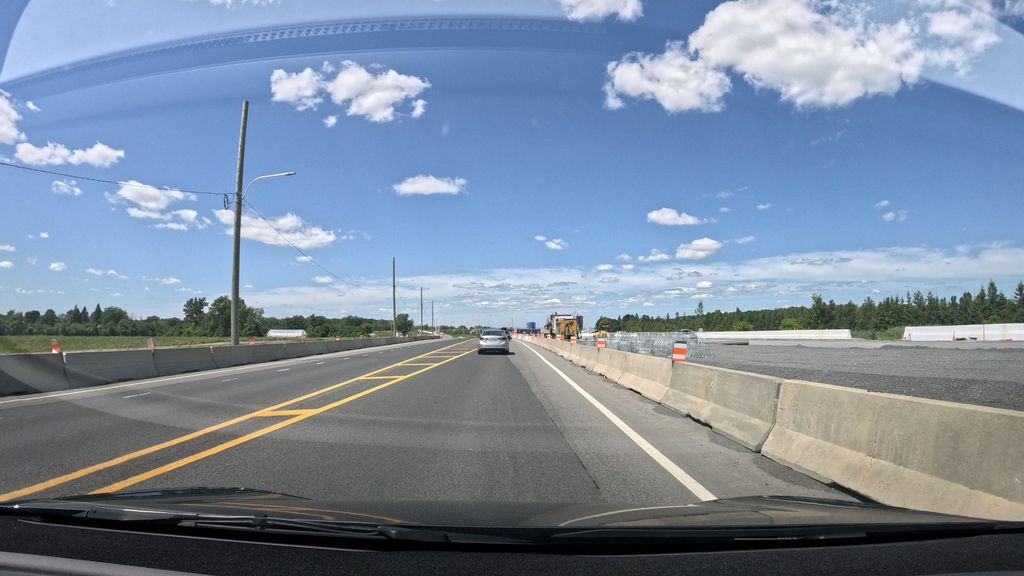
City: montreal